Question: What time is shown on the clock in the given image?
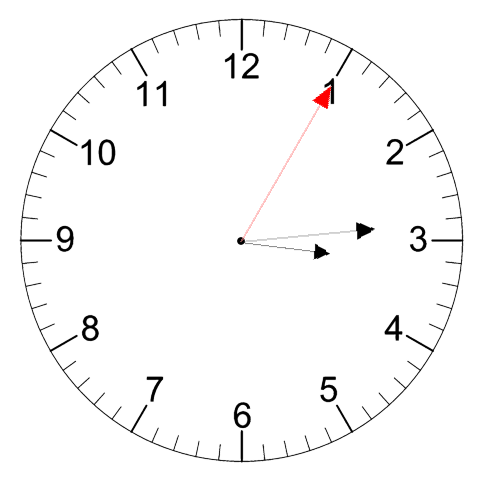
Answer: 03:14:05